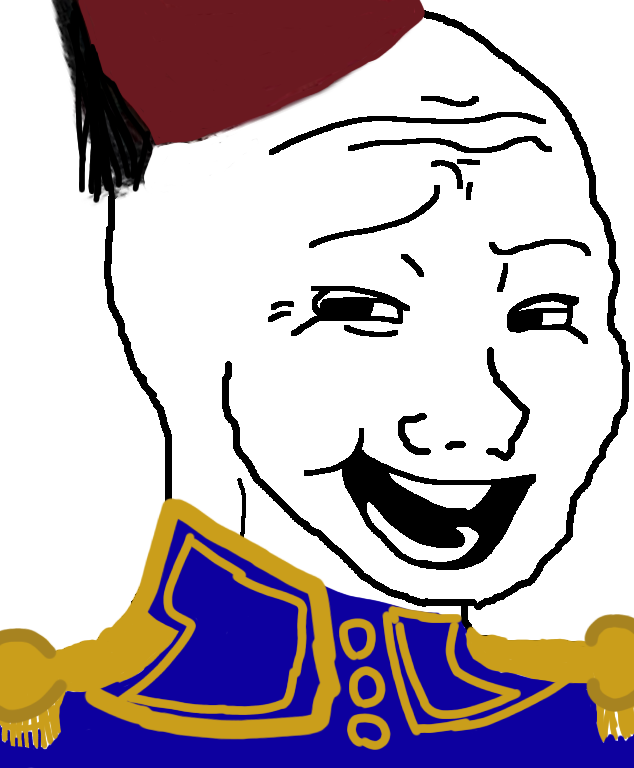
Label: 5_Smugjak